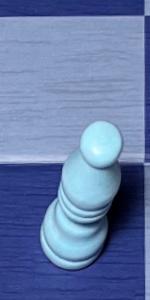
Label: Bishop_White